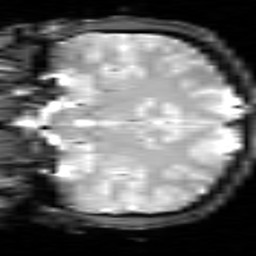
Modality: inplaneT2
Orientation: coronal
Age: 20
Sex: male